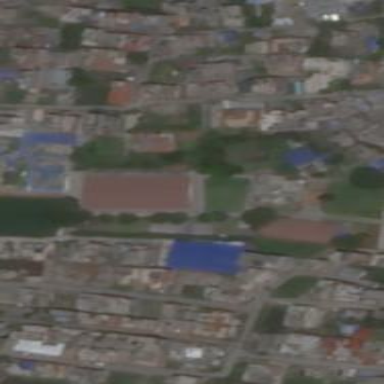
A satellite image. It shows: Social center.